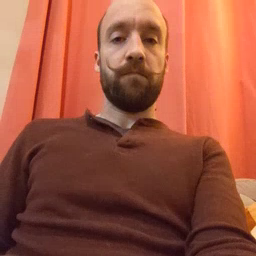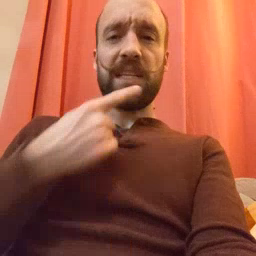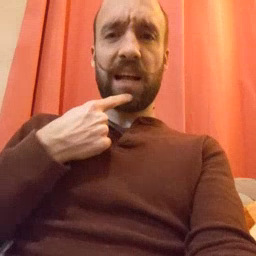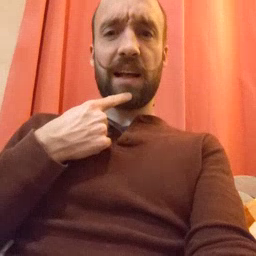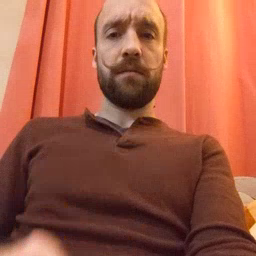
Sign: say